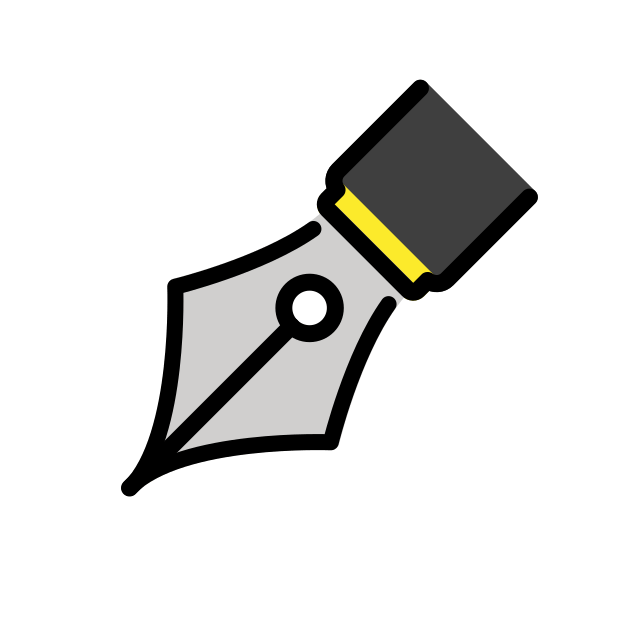
black nib